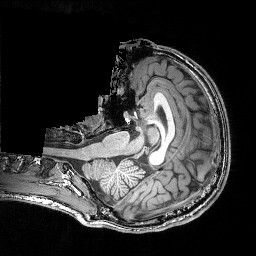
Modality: T1w
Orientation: axial
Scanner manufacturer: siemens
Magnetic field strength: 3 T
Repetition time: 2.25 s
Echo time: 0.00418 s